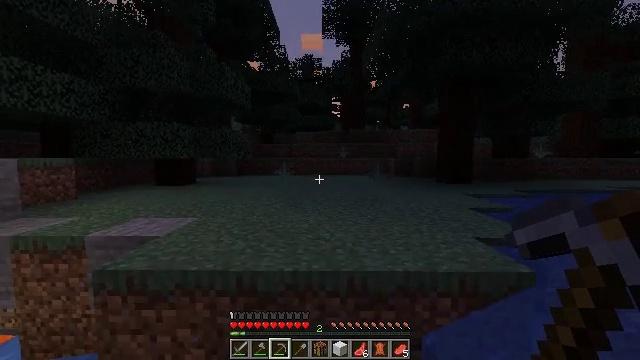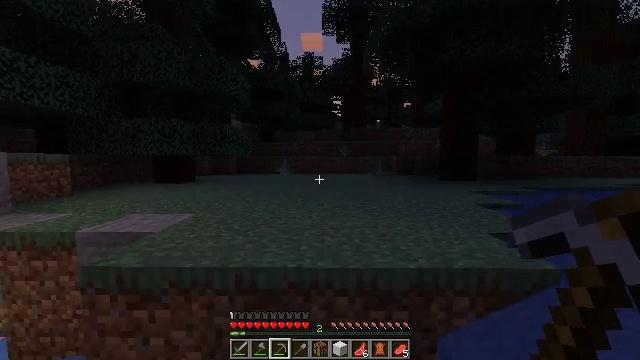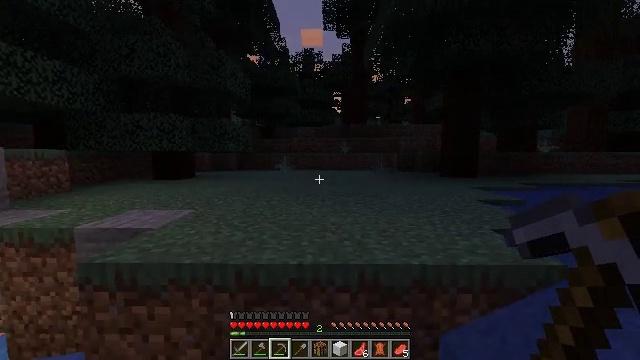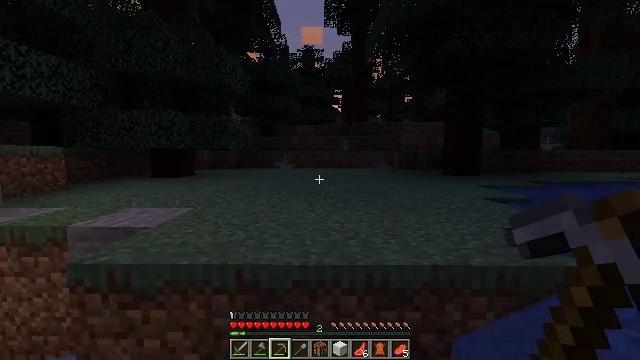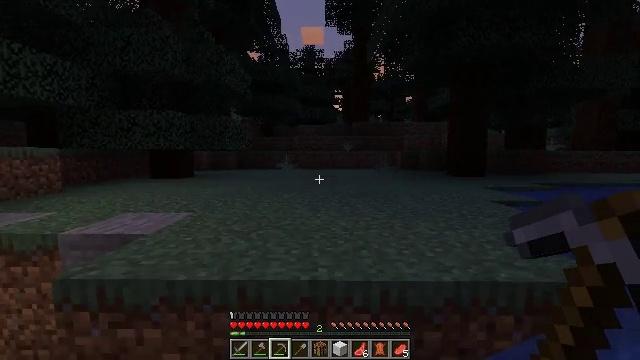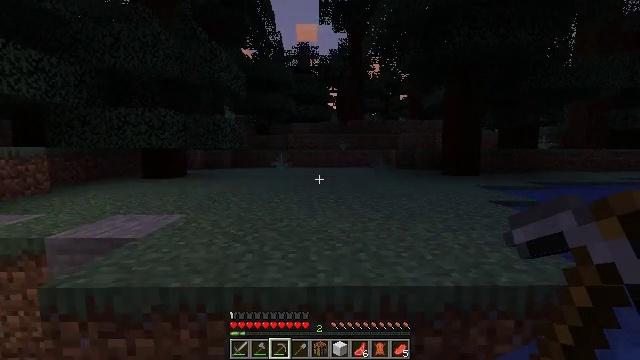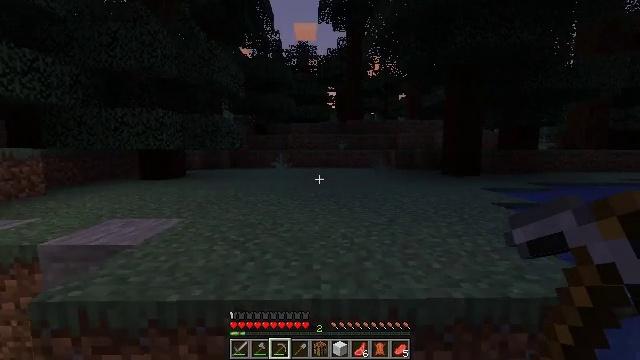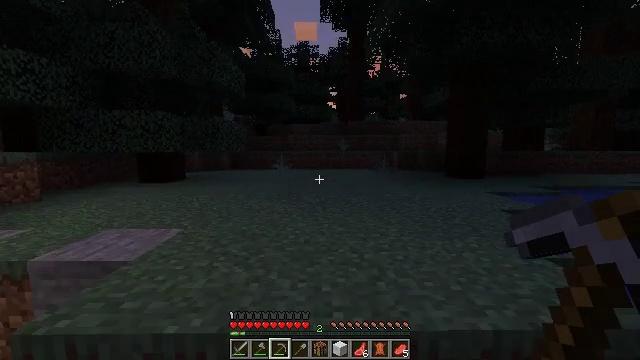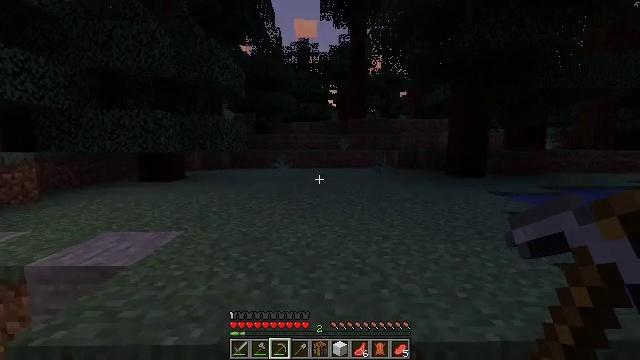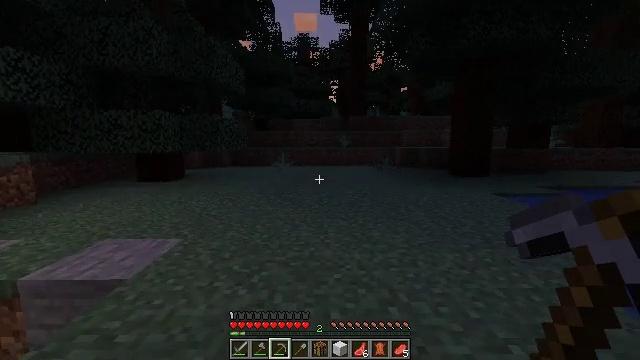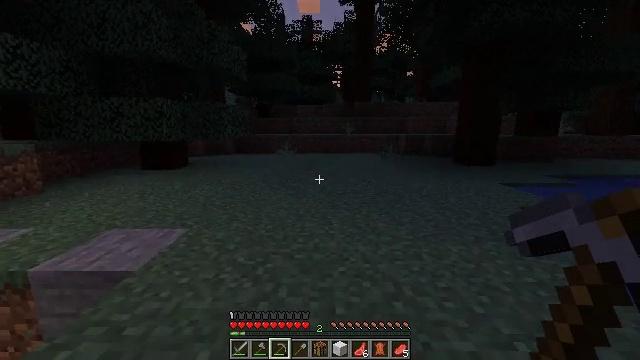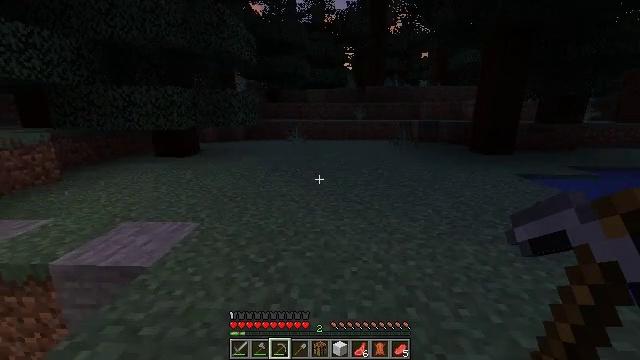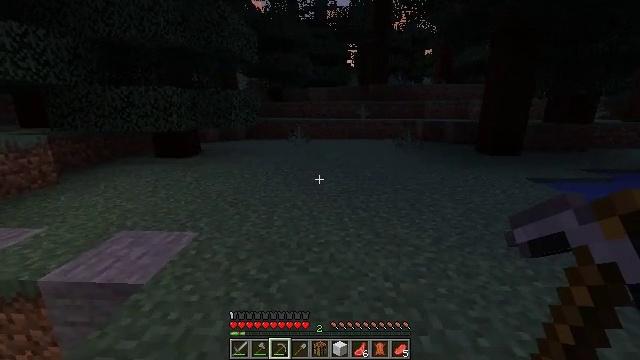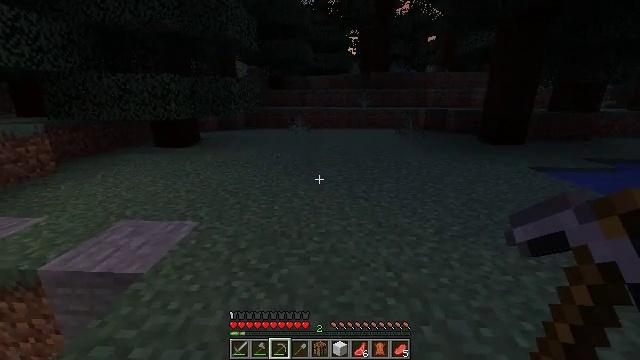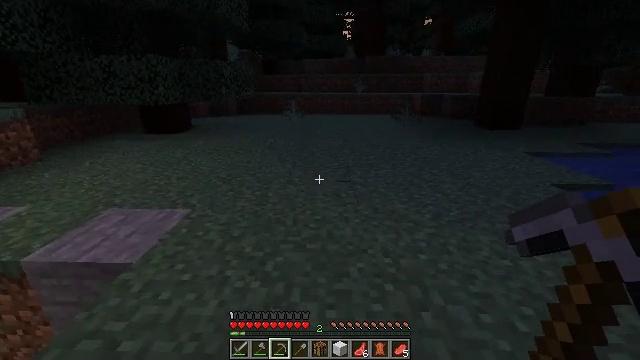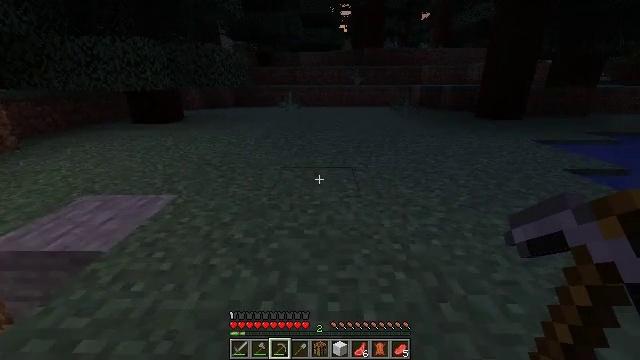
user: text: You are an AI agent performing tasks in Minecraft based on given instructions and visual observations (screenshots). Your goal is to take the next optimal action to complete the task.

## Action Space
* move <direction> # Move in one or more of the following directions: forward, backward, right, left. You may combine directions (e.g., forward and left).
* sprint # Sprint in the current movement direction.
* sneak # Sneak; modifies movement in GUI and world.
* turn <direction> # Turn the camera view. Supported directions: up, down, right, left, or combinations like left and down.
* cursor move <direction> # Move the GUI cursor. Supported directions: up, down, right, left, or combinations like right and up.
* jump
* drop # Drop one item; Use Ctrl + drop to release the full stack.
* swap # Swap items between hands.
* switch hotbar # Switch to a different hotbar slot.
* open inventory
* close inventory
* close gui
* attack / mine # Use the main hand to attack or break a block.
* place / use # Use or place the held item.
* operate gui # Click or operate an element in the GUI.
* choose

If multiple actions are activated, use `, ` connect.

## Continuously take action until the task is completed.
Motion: motion action
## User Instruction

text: Destroy the spruce leaves to get sticks and saplings.
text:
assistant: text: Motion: move forward, jump
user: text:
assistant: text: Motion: move forward
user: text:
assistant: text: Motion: move forward, jump
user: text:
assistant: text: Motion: move forward, jump
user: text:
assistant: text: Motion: move forward, turn right, jump
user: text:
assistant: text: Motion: move forward
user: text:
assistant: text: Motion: move forward, jump
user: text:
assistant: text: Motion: move forward, jump
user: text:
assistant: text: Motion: move forward, turn down, jump
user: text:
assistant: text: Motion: move forward, turn down, jump
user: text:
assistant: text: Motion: move forward, turn left and down, jump
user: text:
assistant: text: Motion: move forward, jump
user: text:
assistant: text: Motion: move forward, turn down, jump
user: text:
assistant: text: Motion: move forward, turn right and down, jump
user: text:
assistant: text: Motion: move forward, jump
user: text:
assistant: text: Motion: move forward, jump
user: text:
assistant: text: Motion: move forward, turn right and up, jump
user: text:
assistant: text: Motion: move forward, turn right and up, jump
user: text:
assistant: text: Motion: move forward, turn up, jump
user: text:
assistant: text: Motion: move forward, jump
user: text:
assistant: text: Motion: move forward, jump
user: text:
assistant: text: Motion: move forward, jump
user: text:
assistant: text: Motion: move forward, jump
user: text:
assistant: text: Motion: move forward, jump
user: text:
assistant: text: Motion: move forward, jump
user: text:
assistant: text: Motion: move forward, jump
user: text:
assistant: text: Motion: move forward, turn left, jump
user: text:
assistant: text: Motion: move forward, turn left
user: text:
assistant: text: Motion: move forward, turn left and down
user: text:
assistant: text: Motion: move forward and move right, turn left and down